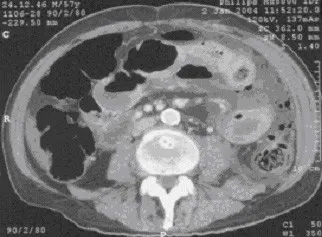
CT scan with intravenouse contrast: Free intraperitoneal air and a enlarged jejunum.
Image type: radiology (ct)